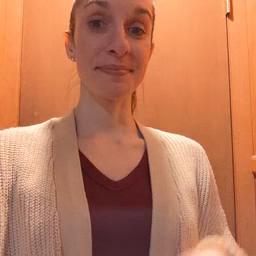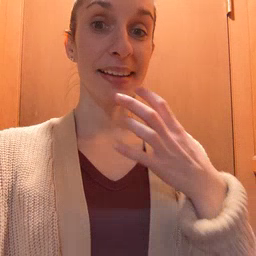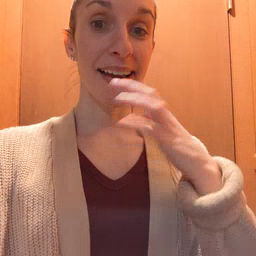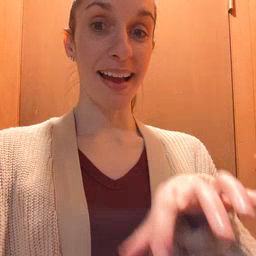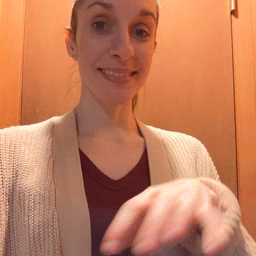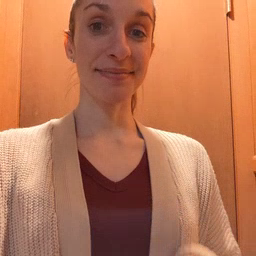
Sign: hot